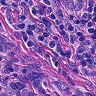
Metastatic tissue present: yes